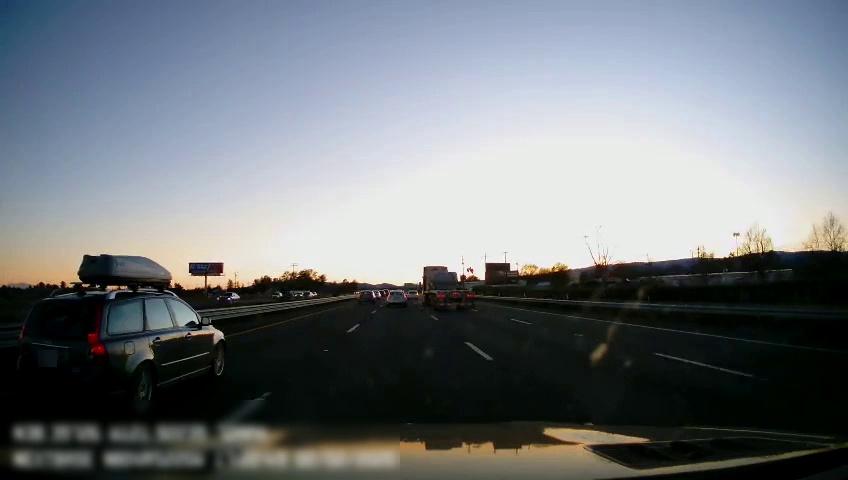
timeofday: Day
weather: Sunny
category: Drivable Space
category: Vehicles | Car
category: Vehicles | Car
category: Vehicles | Car
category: Vehicles | Car
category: Vehicles | SUV
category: Vehicles | Car
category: Vehicles | Truck
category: Lanes | Current Lane
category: Lanes | Current Lane
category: Lanes | Alternate Lane
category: Lanes | Alternate Lane
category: Lanes | Alternate Lane